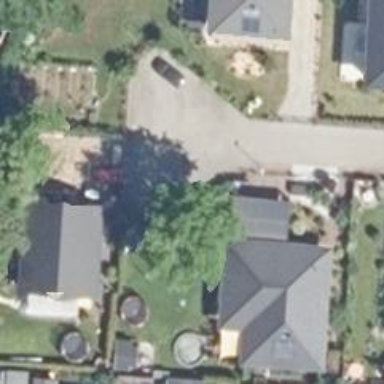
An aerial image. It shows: Residential road.